Question: I try to using this code but not working
'''
var idUser = event.data.ref.parent.ref.parent.child('idUser').previous.val();
'''
then I get an error when try using
'''
event.data.ref.parent.ref.parent.child('idUser').onDelete(event => {
event.data.previous.val();
});
'''
This is my full code
'''
exports.makePurchaseSummaryDelete = functions.database.ref('/invoice_data/{pushIdInvoice}/item/{pushIdItem}')
.onDelete(event => {
var name = event.data.child('itemName').previous.val();
var quantity = event.data.child('quantity').previous.val();
var idUser = event.data.ref.parent.ref.parent.child('idUser').previous.val();
var refUser = db.ref('/user_data/' + idUser + '/purchaseSummary/' + name.toUpperCase());
refUser.once("value", function(snapshotUser) {
}, function (errorObject) {
console.log("The read failed: " + errorObject.code);
});
return true;
});
'''

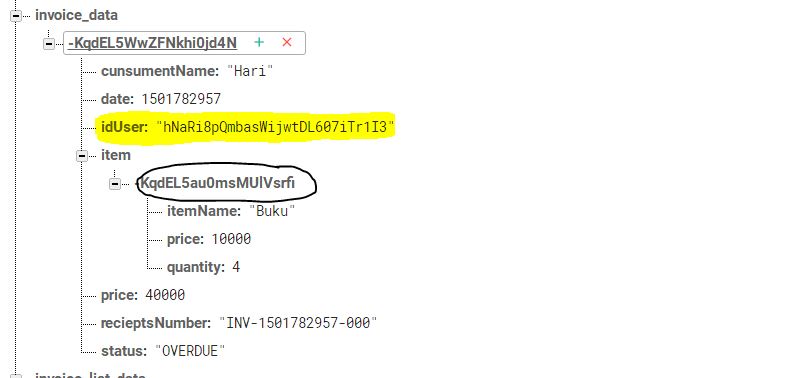
Answer: Database events are automatically passed any data for the node the event triggered (and downwards).
When you go up the 'parent' chain, you will have to explicitly load the data by attaching a listener. That's quite similar to what you already did in your question here: <URL>
That unfortunately means that you cannot get the previous value for nodes higher in the hierarchy than where you triggered the function.